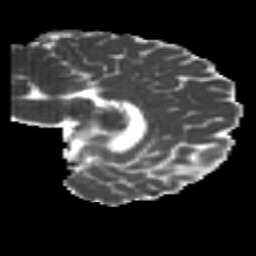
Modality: MD
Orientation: sagittal
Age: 22
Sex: female
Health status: healthy
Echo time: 0.074 s